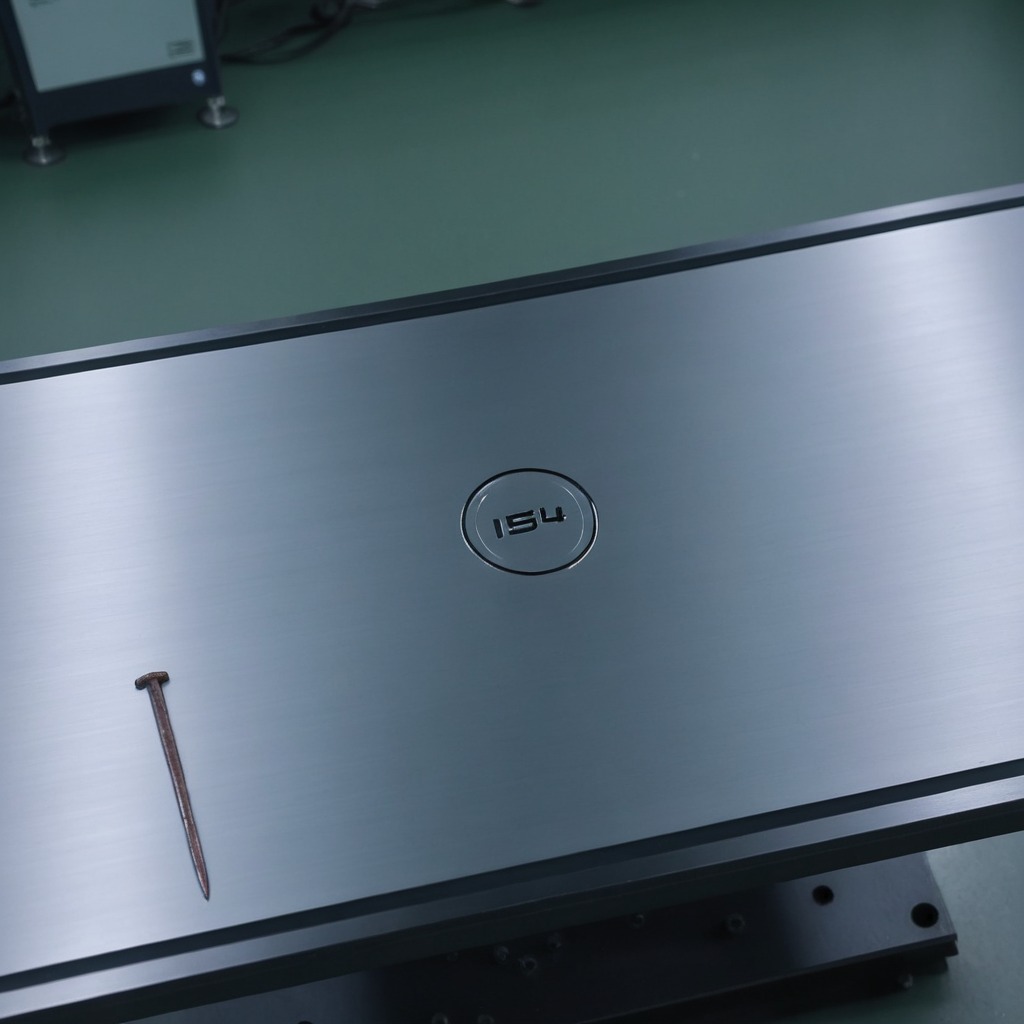
A nail is lying on the metal table.